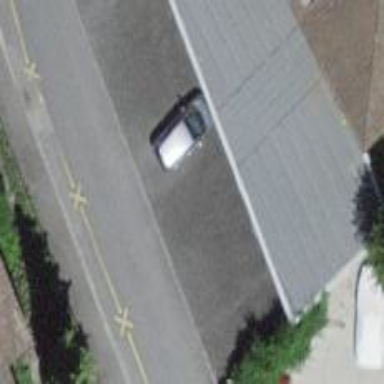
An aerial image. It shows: Garage building.